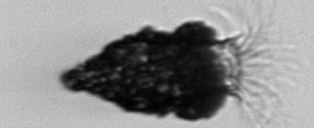
Label: Tintinnopsis